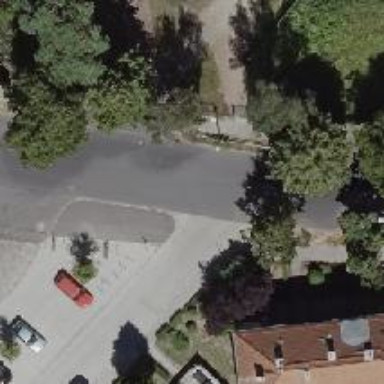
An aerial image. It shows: Unmarked road crossing.